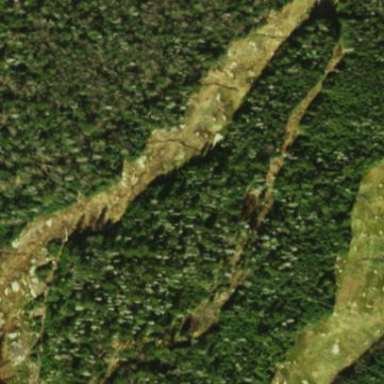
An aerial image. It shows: Coniferous forest area.